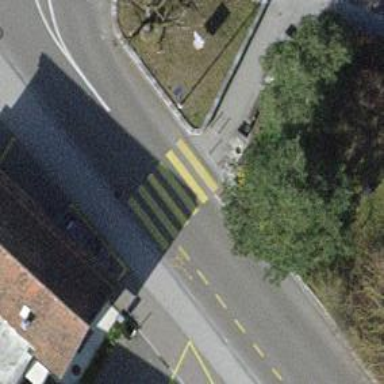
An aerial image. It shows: Marked zebra crossing on the road.